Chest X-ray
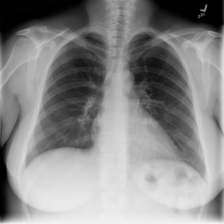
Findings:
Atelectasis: negative
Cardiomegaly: negative
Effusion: negative
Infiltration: negative
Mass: negative
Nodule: negative
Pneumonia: negative
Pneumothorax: negative
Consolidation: negative
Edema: negative
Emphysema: negative
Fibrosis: negative
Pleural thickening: negative
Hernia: negative